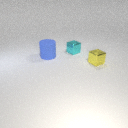
small yellow metal cube in front of large blue rubber cylinder